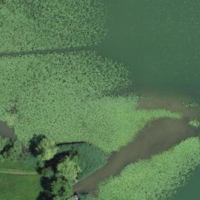
EUNIS habitat code: 14
Species observed at this site:
Planorbarius corneus